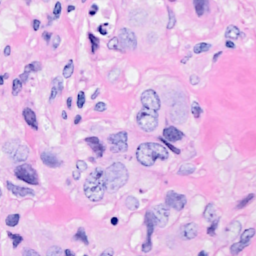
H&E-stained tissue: Breast